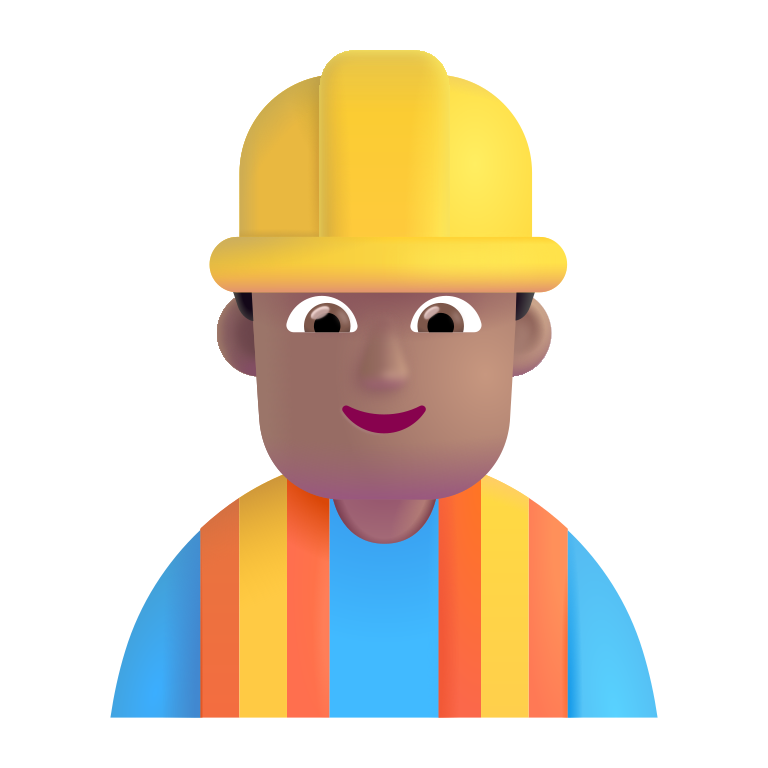
man construction worker color